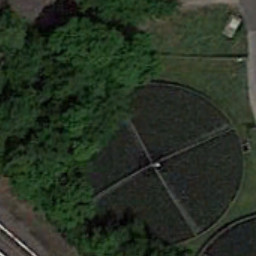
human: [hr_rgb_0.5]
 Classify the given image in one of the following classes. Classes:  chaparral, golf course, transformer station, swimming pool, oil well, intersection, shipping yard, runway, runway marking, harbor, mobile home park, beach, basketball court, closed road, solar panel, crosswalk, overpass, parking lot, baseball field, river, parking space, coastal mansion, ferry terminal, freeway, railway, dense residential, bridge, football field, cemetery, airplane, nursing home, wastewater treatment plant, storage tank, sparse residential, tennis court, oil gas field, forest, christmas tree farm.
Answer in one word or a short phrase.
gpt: wastewater treatment plant